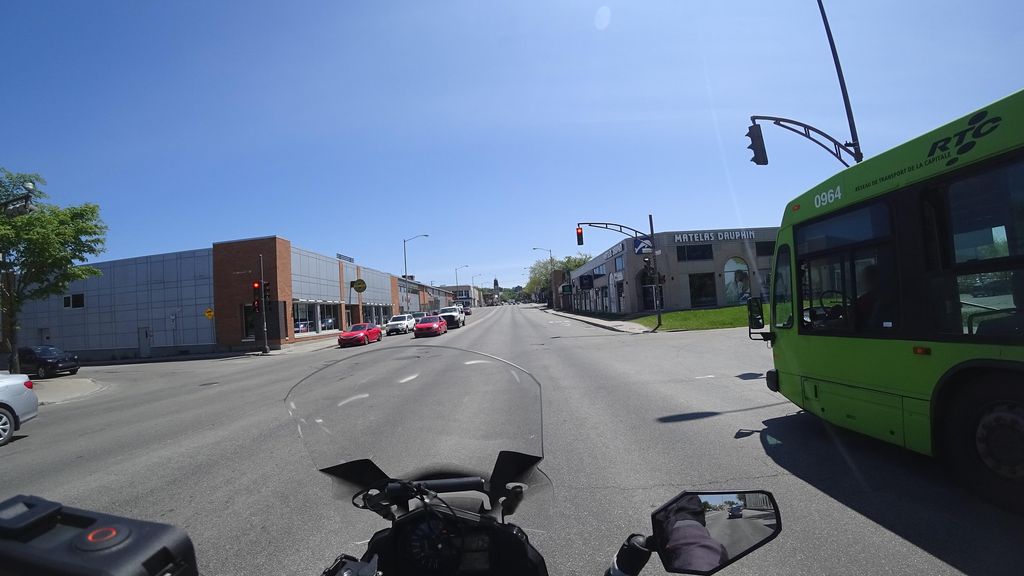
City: quebec_city